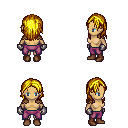
a pixel art fantasy rpg character, female body template, human, tanned skin, leather shoulder armor, magenta pants, blonde long hairstyle, metal gloves, brown shoes, four views (front, back, left, right), 2x2 character sprite sheet, small pixel art, hard edges, no anti-aliasing